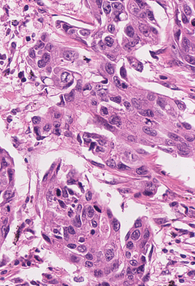
Tumor epithelial tissue: yes
Tumor-associated stroma tissue: yes
Normal tissue: no